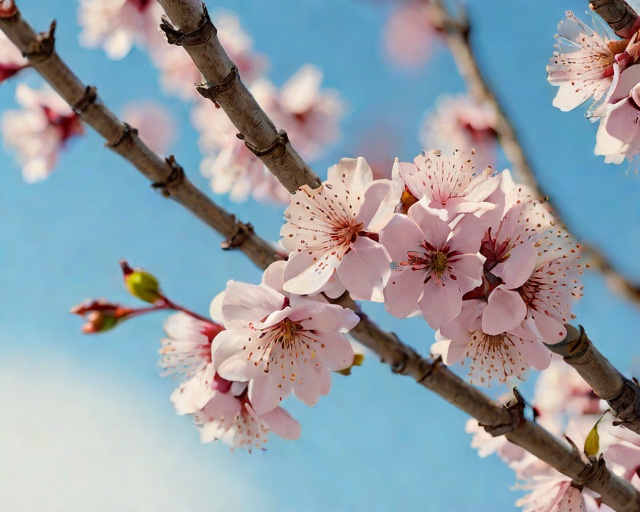
Category: Spring